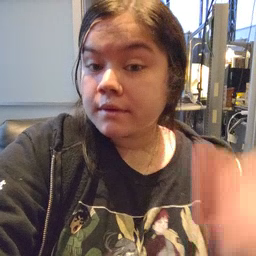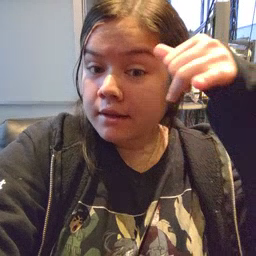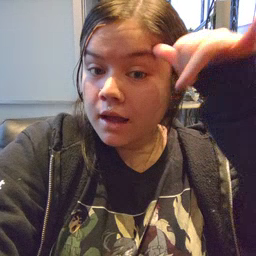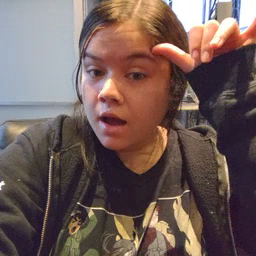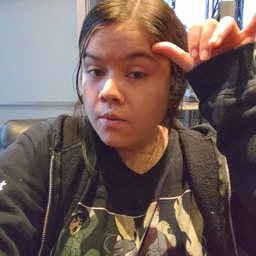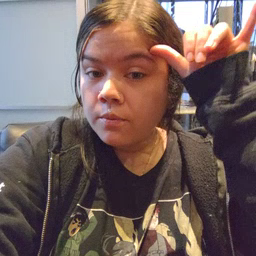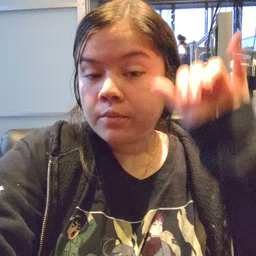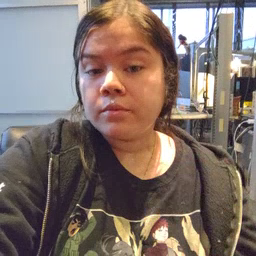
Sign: cow